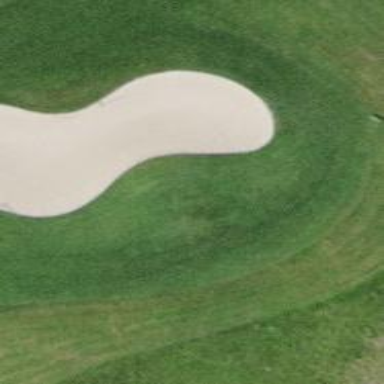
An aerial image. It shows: Golf bunker.